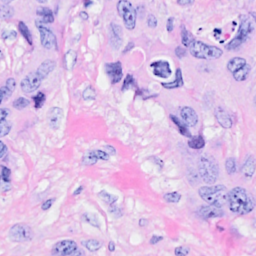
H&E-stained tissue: Breast